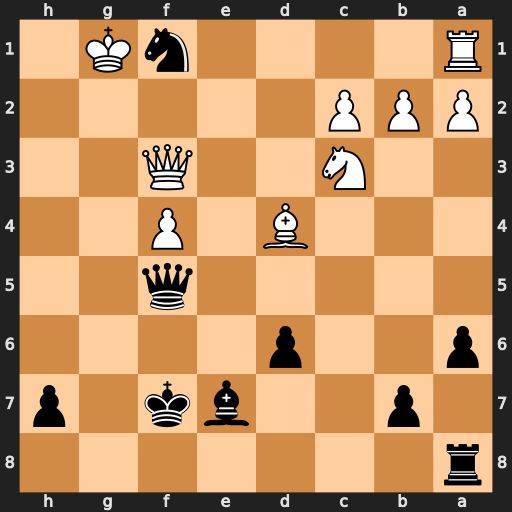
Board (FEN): r7/1p2bk1p/p2p4/5q2/3B1P2/2N2Q2/PPP5/R4nK1
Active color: b
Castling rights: -
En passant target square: -
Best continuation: Nd2 Qxb7 Rg8+ Kf2 Qxf4+ Ke2 Qxd4